Interaction volume radius: 5 \u00c5
Interaction volume height: 45 \u00c5
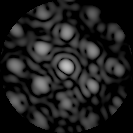
Disorder parameter: 0.4938